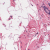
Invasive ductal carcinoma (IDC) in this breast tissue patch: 0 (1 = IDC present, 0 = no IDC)